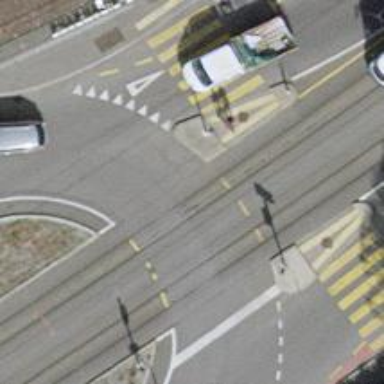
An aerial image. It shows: Road with traffic signals.